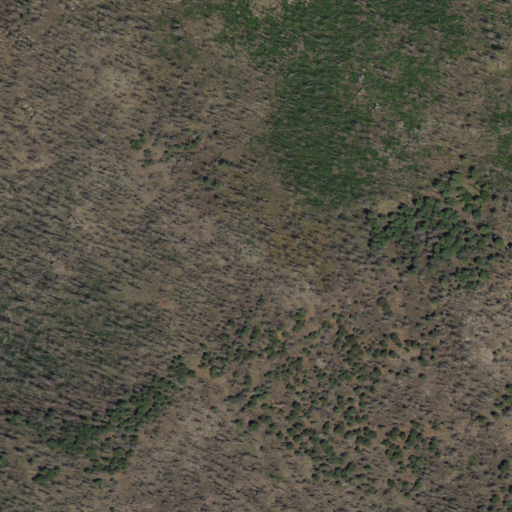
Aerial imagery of mountain in New Mexico named Sawyers Peak containing only shrub